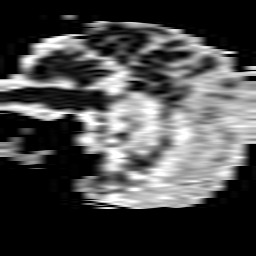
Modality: ADC
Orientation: sagittal
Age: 73
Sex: male
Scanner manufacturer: philips
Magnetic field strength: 1.5 T
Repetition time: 4.632 s
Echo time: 0.07843 s